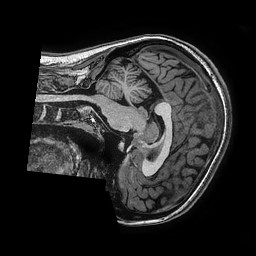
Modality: T1w
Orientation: sagittal
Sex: female
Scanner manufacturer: ge
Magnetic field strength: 3 T
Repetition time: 0.0077 s
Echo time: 0.003436 s